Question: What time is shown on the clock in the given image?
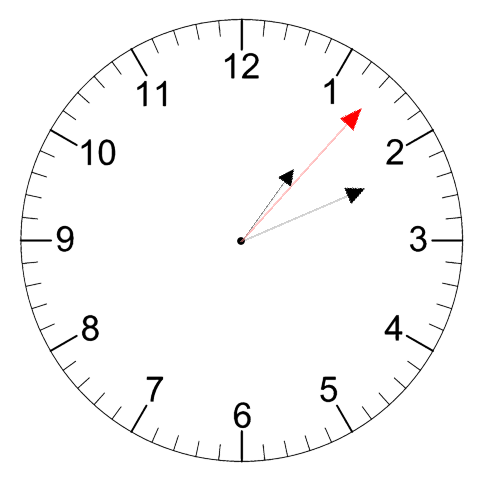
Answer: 01:11:07